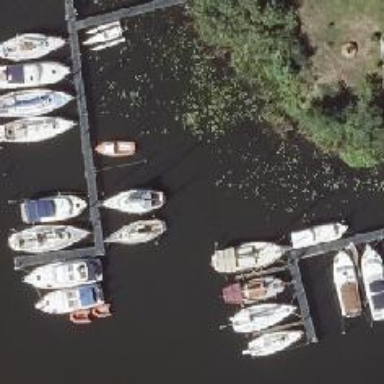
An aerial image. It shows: Marina on leisure land.